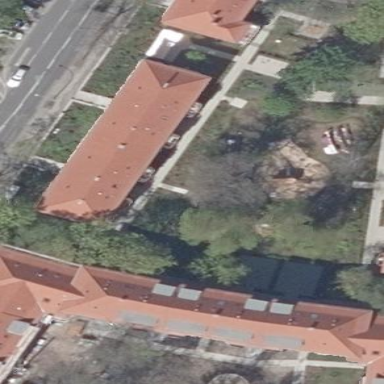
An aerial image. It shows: View of apartment building.